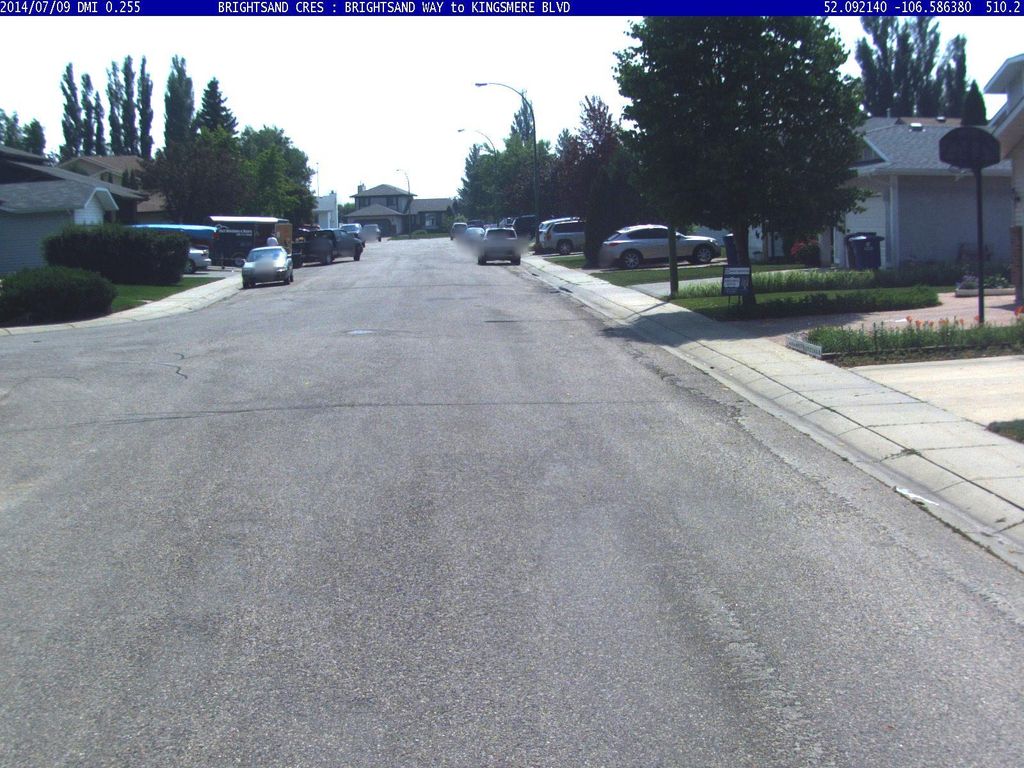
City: saskatoon